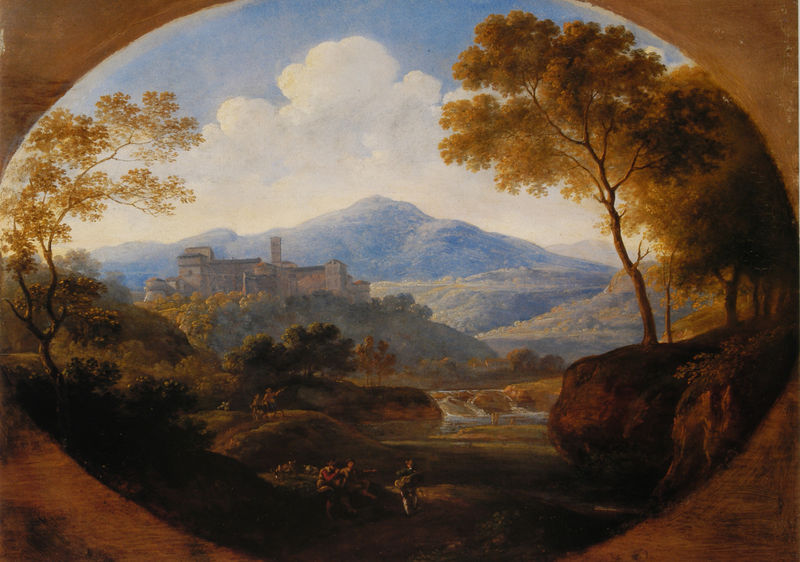
Titel: Ideale Ansicht von Grottaferrata gegen den Monte Cavo
Künstler: Johann Georg von Dillis
Standort: München
Institution: Bayerische Staatsgemäldesammlungen
Schlagwörter: baum, berg, blau, blätter, felsen, gemälde, gruppe, himmel, laub, mann, schatten, wasser, weiß, wolken, bäume, fluss, grün, kirchturm, komposition, landschaft, menschen, ocker, see, stadt, ufer, abend, braun, bunt, licht, männer, orange, ausblick, dach, gras, schloss, weg, wiese, wolke, beige, malerei, alt, architektur, barock, mensch, steine, bild, instrument, öl, bach, baumstamm, häuser, hügel, natur, gebüsch, gewässer, kirche, drei, gitarre, instrumente, musik, musiker, person, renaissance, tal, wald, wasserfall, anhöhe, genre, kreis, oval, turm, ansicht, italien, perspektive, berge, fels, gebirge, hang, dorf, dächer, mauer, dunst, farbe, nebel, massiv, herbst, hügellandschaft, idylle, picknick, rast, figuren, romantik, ölgemälde, staffage, musikinstrument, wandgemälde, woken, strumpf, zinnen, foto, stadtansicht, spiel, strümpfe, burg, kloster, türme, vulkan, wasserlauf, ideal, festung, idyllisch, lichtung, leinwand, gemäuer, geige, violine, karte, sehnsucht, wanderer, laubbäume, laute, spaziergänger, arkadien, reisender, reisende, hirten, bau, musikant, toskana, zinne, pastoral, musikinstrumente, böume, lieblich, musikanten, gebrige, lorrain, italiena, kalt warm, vignette, trio, ber, geigen, violinen, kusikanten, wolknatur, m,änner, mssiv